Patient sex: F
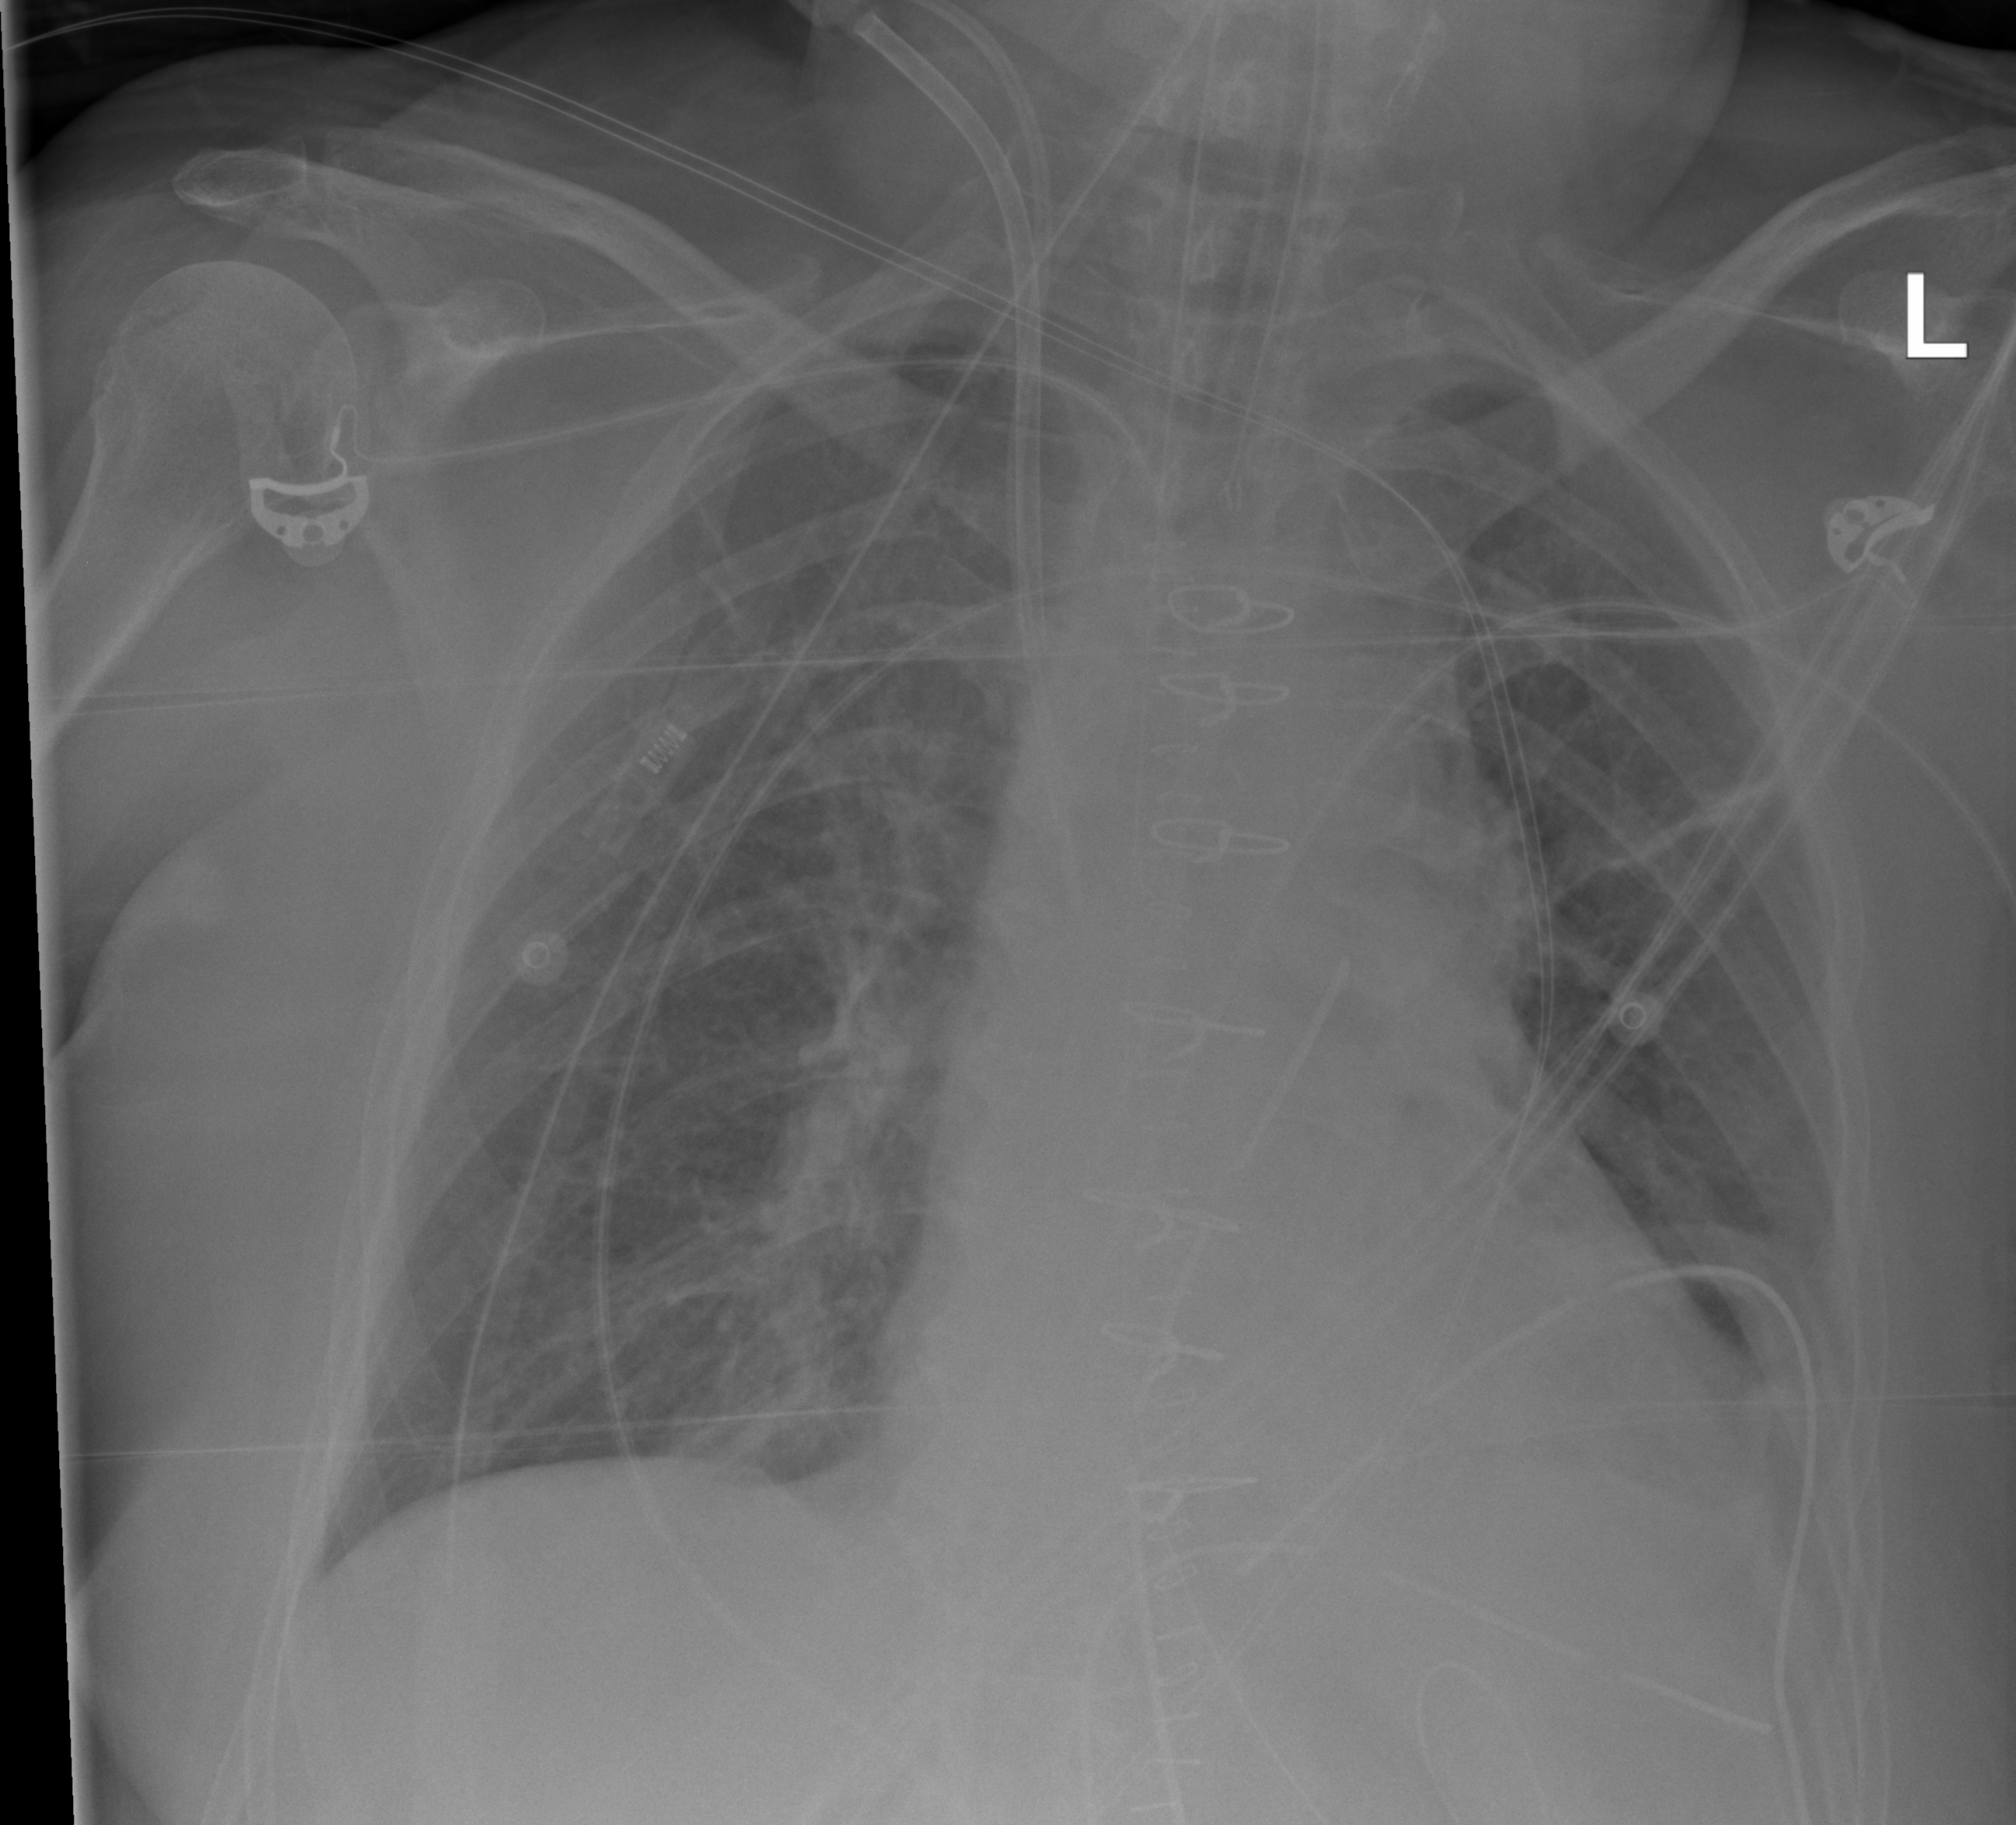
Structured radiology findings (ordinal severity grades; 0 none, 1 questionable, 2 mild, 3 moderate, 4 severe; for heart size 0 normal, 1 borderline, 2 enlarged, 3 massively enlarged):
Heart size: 2
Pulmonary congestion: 2
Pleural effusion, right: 0
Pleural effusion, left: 2
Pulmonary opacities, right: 0
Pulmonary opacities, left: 0
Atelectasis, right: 2
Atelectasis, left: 2